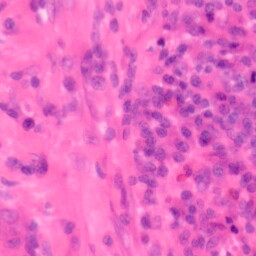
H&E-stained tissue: Colon